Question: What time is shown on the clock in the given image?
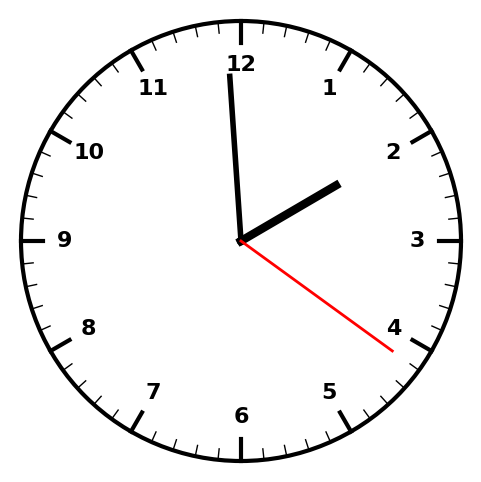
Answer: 01:59:21